Question: I have tried <URL> but , I am not satisfied with that all. All of them when comes to end string displays blank space.They are have not continuous objects displaying.I also use UITableView to show ticker objects by transforming it to horizontal.But there was also a problem that is some of the cells displaying blank.
The main objective is that , I want a ticker view like pull down shutterStock in iphone.It has continuous and updated objects and very smooth scrolling.
screenshot is given below:

Anyone help me please!
Thanks..!
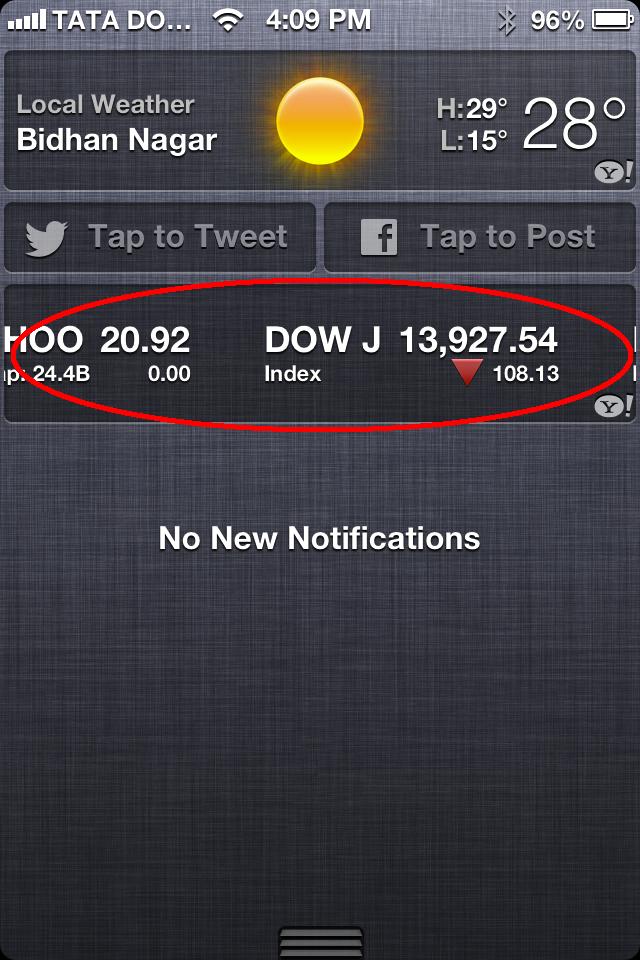
Answer: I have add some improvement in my custom tickerView that displays view objects.Here is the files:
<URL> .By using these files you can create continuous object displaying on tickerView and can update data easily.
You can use these files just like UITableView.It has its delegates to pass numberOfView to display on ticker and view that will display at particular index.
Using its delegates as:
'''
#pragma mark- UITickerView delegate method
- (NSInteger)numberOfRowsintickerView:(StockTiker *)tickerView
{
return [objectArray count];
}
- (id)tickerView:(StockTiker*)tickerView cellForRowAtIndex:(int)index
{
return [objectArray objectAtIndex:index];
}
'''
here objectArray is array of UILabels.
You can download <URL>.